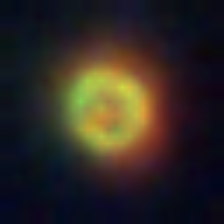
Taxon: NanoPlankton
Group: Other